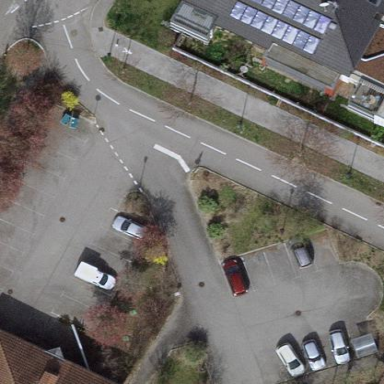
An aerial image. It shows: Parking area with surface.